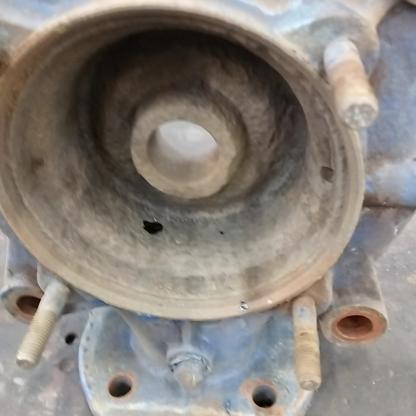
Klasa: inne